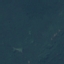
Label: Forest